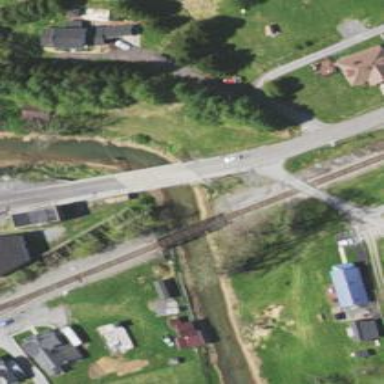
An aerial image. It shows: Secondary road crossing bridge.